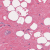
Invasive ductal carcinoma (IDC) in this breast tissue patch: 0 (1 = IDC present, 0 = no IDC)